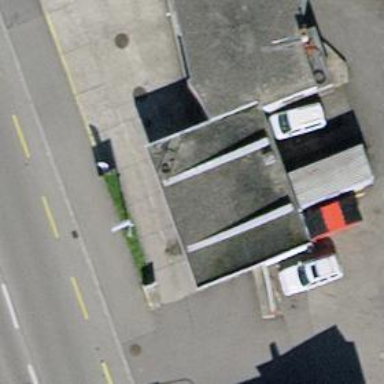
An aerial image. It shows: View of roof of building.